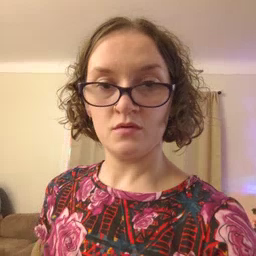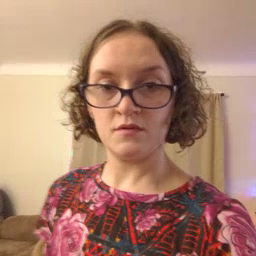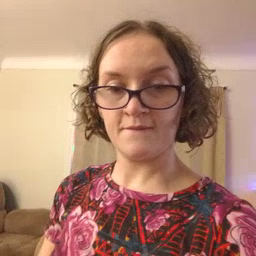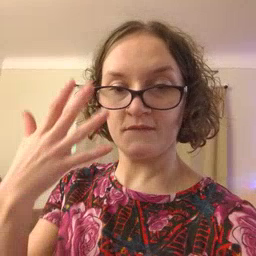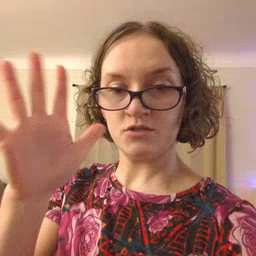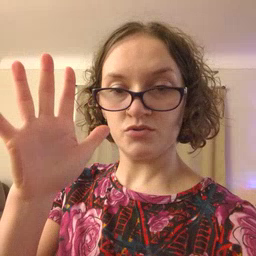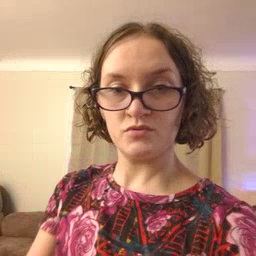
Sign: finish